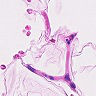
Metastatic tissue present: no